Question: My question may first of all seem to have a duplicate but i have hit something that has suprised me. 'Yaws Webserver' comes with a complete set SOAP example, but when i tried running it as is, this is what i get:

In text form, this is what i see in the shell:<URL>.
Another problem, is that i have tried other SOAP libraries like <URL> and they are either too old or completely un-usable. Most of the solutions, even yaws, mentions his dependency on 'erlsom' i pretty think for the XML parsing. But, i can hardly use 'erlsom' single-handedly to offer soap services.
Somebody provide some information on how i can work with soap services (both a sa client and server) in erlang, and please explain the error i am getting with yaws. I am using the latest yaws version and erlang 15B.
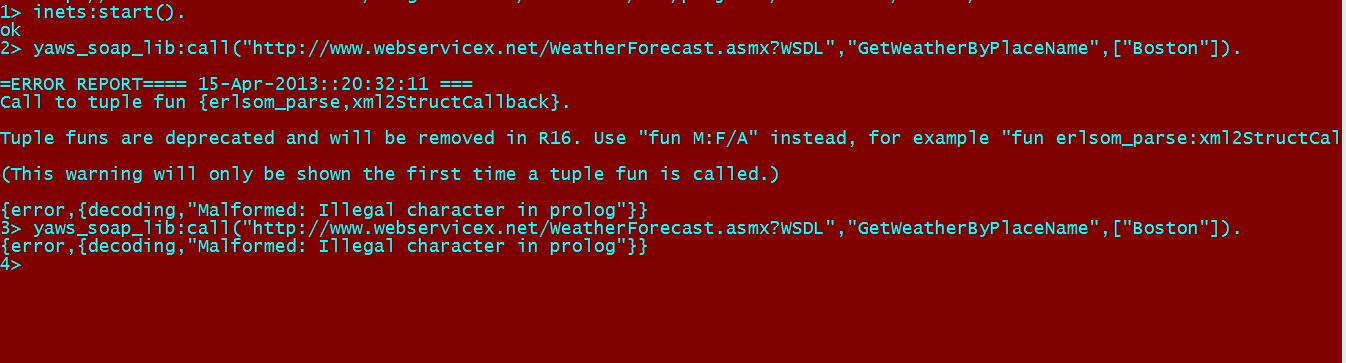
Answer: This is an ugly hack, but here's how I deal with SOAP requests:
Write a function/module that wraps the following:
1. Set up some request templates (static XMLs) and fill them up with erlydtl
2. Make a HTTP POST request (using your client of choice) with SoapAction header set.
3. Take off the important stuff from the response using erlsom